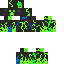
A female skeleton skin with green skin dressed in a blue hoodie and black pants, featuring a closed mouth.